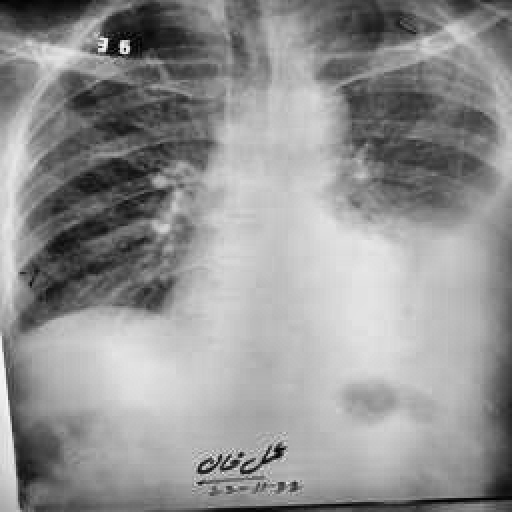
Finding: TUBERCULOSIS